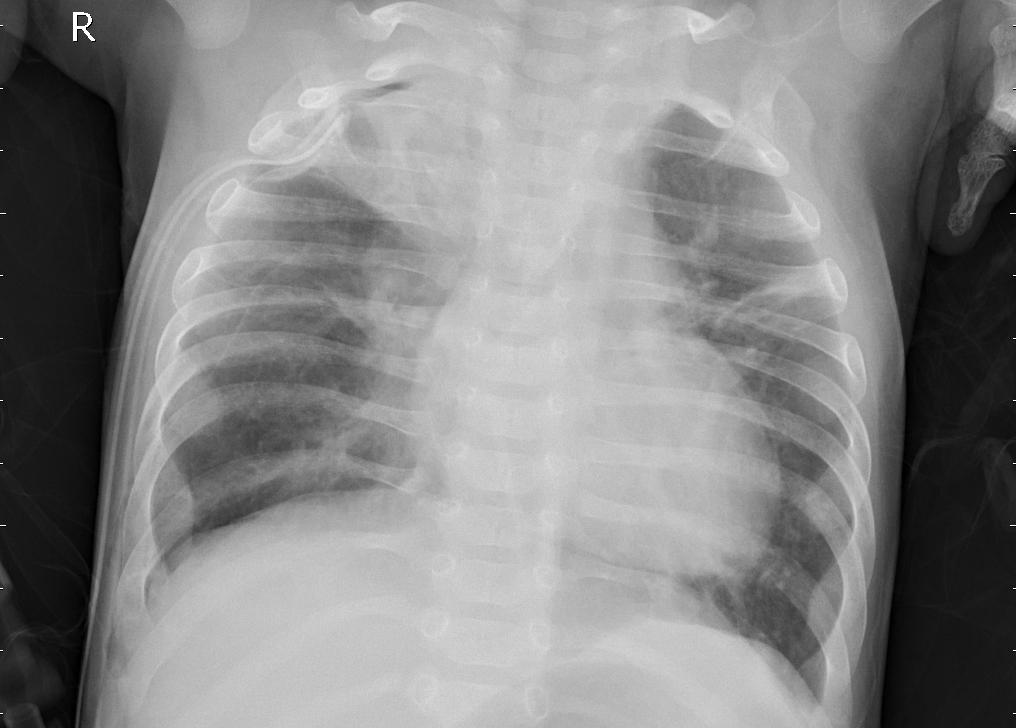
Diagnosis: PNEUMONIA